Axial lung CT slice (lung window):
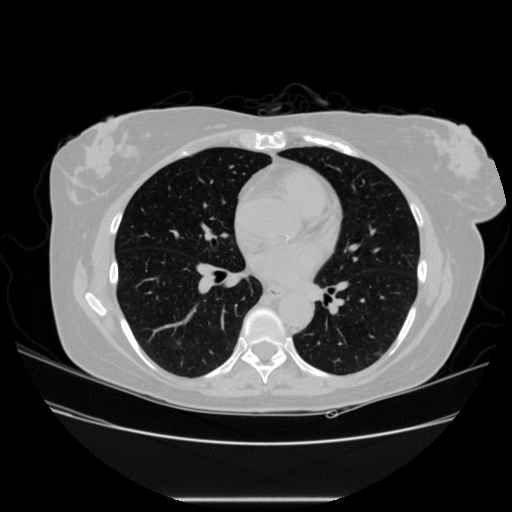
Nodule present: no